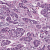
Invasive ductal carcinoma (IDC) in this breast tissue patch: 1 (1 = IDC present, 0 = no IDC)